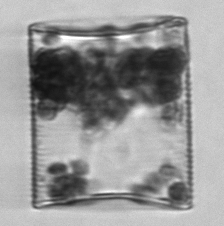
Label: Guinardia_flaccida